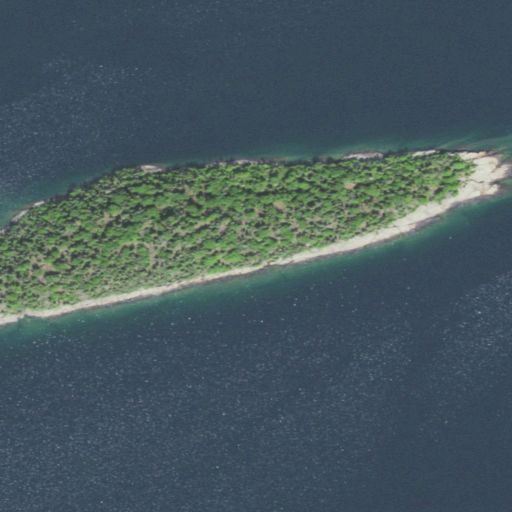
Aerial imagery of island in Minnesota named Porcupine Island containing open water, evergreen forest, barren land, and mixed forest